You are looking at the short-time Fourier spectrogram of a rotating shaft's vibration signal. Determine the machine's mechanical condition. Answer with exactly one of: normal, misalignment, unbalance, looseness.
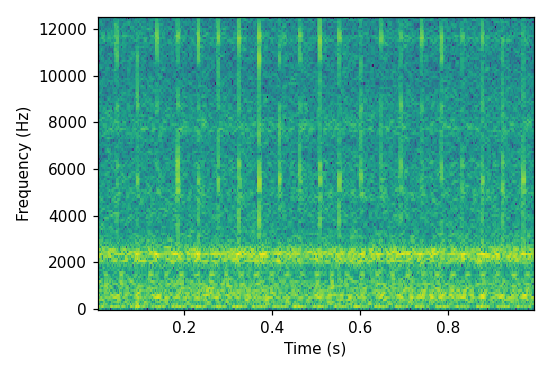
Answer: looseness